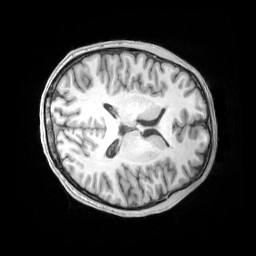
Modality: T1w
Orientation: axial
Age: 23
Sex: male
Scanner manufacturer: siemens
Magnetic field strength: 3 T
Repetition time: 2.53 s
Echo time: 0.00326 s